Question: I'm having trouble printing special characters (scz) to a pdf report made by knitr.
'''
\documentclass[a4paper, 12pt, oneside]{article}
\usepackage[utf8]{inputenc}
\usepackage[T1]{fontenc}
\usepackage[slovene]{babel}
\begin{document}
<<>>=
plot(runif(100), main = "SCCZ sccz")
@
\end{document}
'''

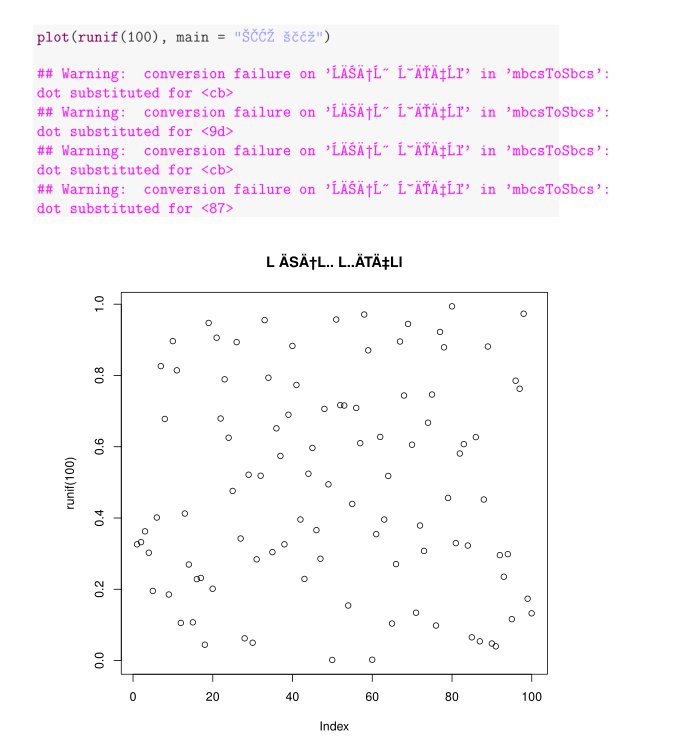
Answer: Based on <URL>, here's a solution that worked for me. The '.Rnw' document I'm working with is encoded as UTF-8.
The key is to specify encoding to 'knit'.

Notice that we're still missing the "c" (for non-native speakers, you can read this character as "ch").
The issue can be resolved by specifying a different printing device. Consider specifying 'dev = "CairoPDF"' (requires additional 'CairoPDF' package) or 'dev = "cairo_pdf"' (requires no additional packages) in your chunk option.
'''
<<dev = "CairoPDF">>=
plot(runif(100), main = "SCCZ sccz")
@
'''
or
'''
<<dev = "cairo_pdf">>=
plot(runif(100), main = "SCCZ sccz")
@
'''

If you're using Eclipse + StatET to weave your reports, you can set these options to automate the workflow.